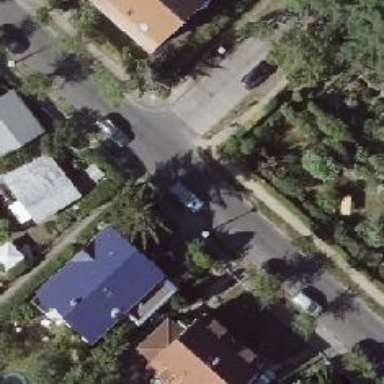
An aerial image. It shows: Footway along the road.